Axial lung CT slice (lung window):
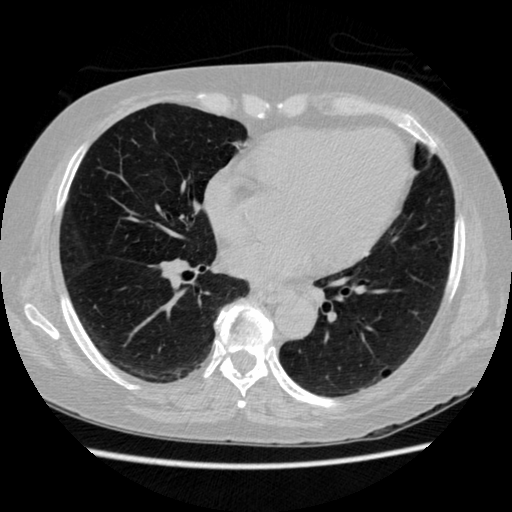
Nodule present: no